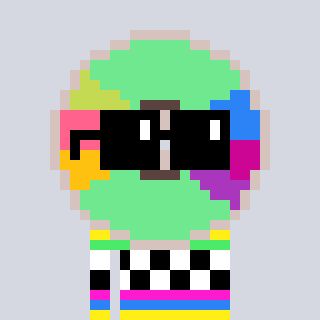
a pixel art character with square black sunglasses, a cd-shaped head and a magenta-colored body on a cool background